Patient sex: M
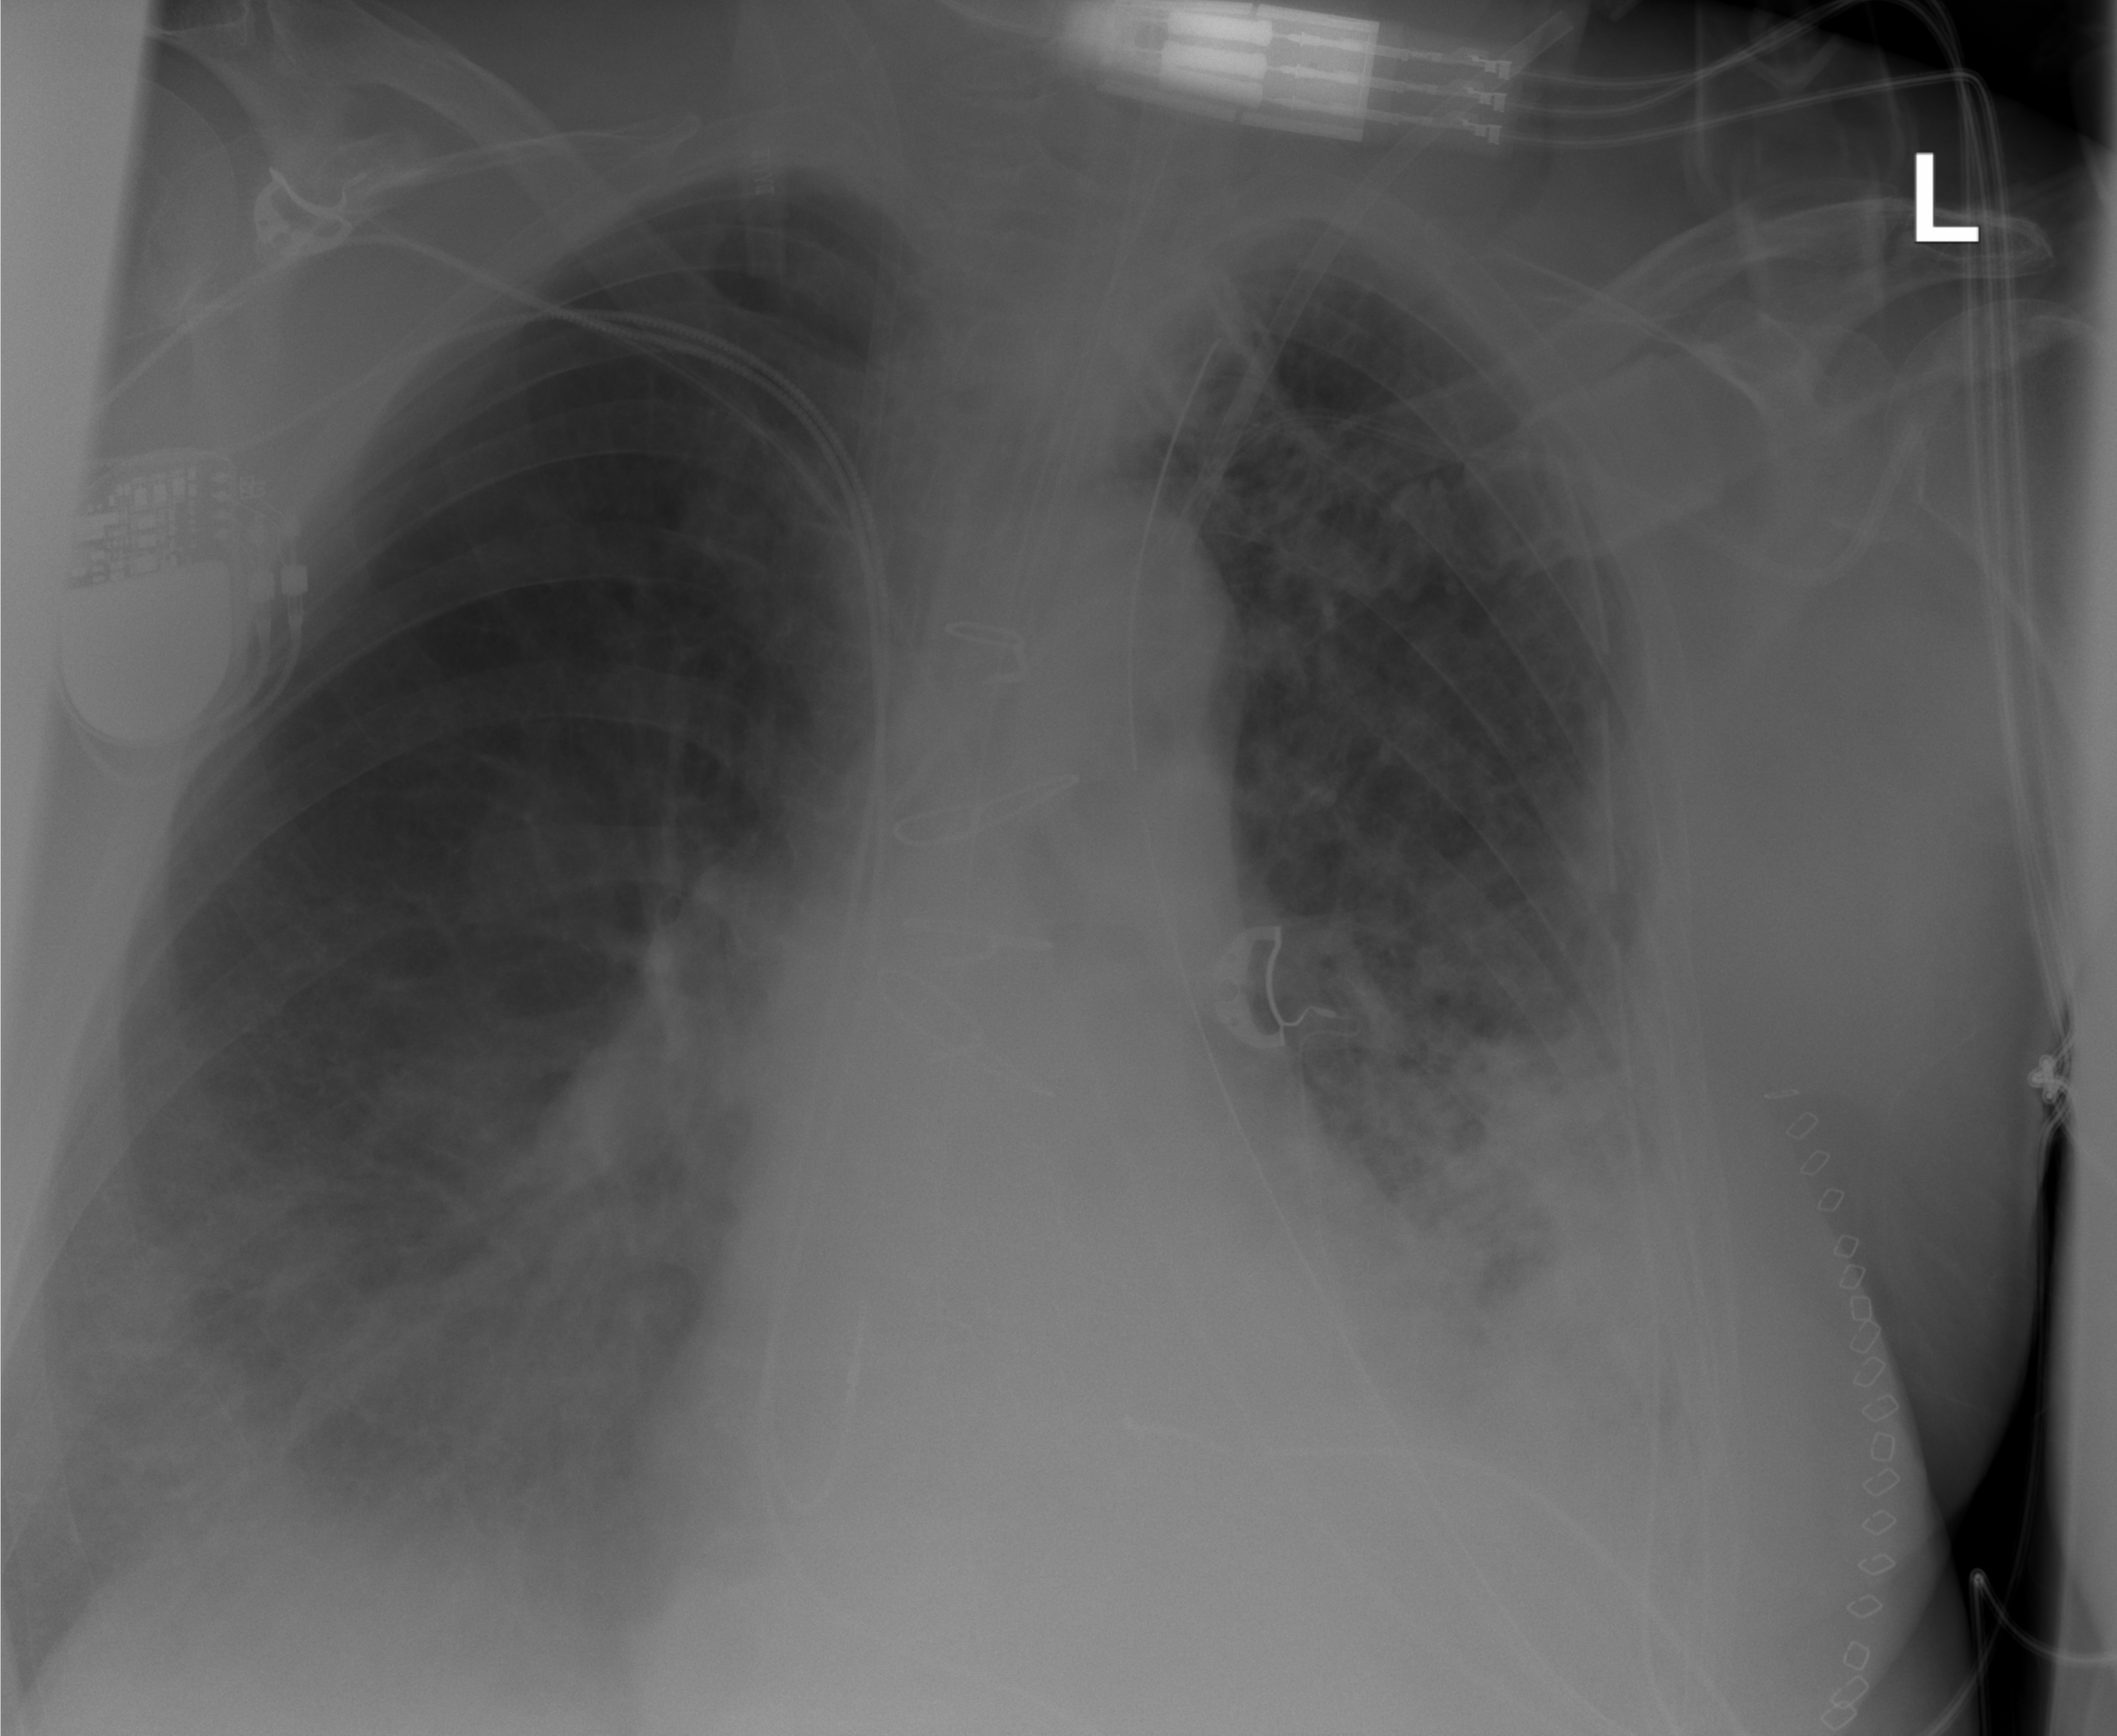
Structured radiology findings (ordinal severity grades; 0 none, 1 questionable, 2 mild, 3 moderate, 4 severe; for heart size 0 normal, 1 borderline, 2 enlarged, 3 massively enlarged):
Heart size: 0
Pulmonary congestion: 2
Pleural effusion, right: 0
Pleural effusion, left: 3
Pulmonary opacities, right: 1
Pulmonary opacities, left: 3
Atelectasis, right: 2
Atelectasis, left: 3